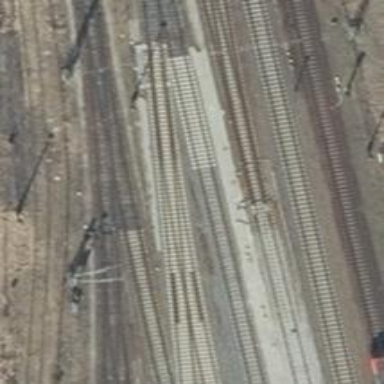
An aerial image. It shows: Railway switch.